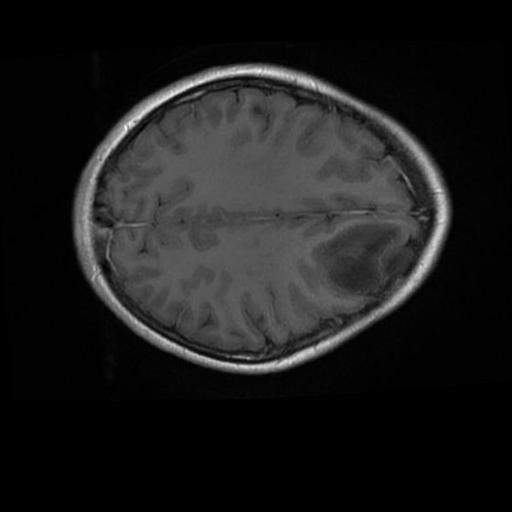
Label: brain_glioma